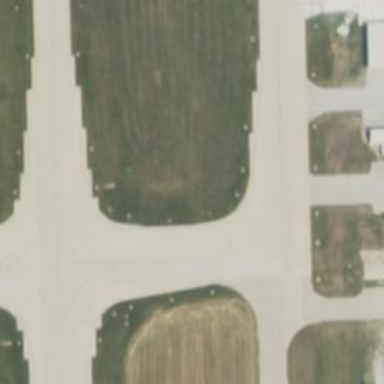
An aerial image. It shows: Image of taxiway at airport.